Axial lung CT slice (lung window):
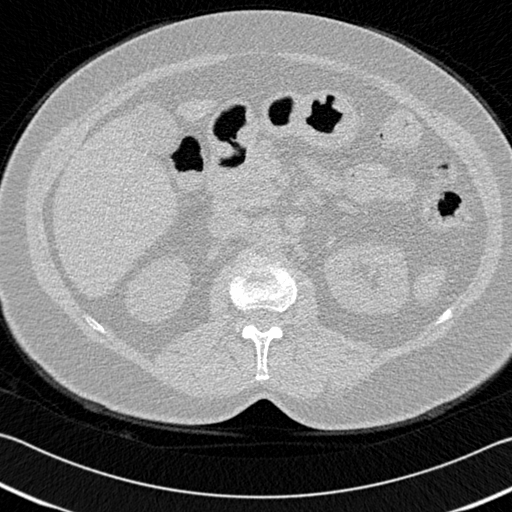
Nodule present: no